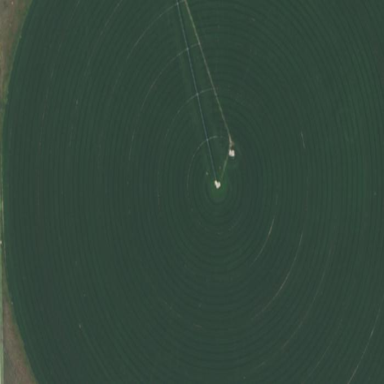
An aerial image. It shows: Farmland with pivot irrigation system.